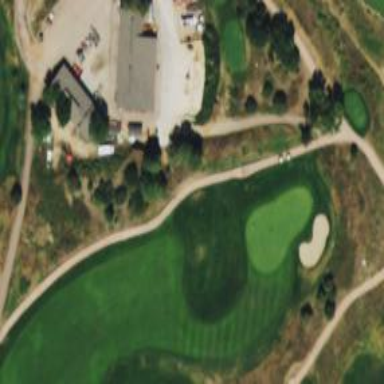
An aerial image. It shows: Path designated for golf carts.